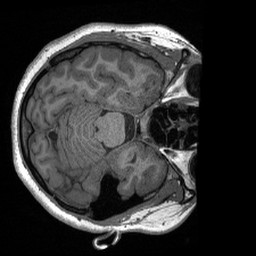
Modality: T1w
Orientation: axial
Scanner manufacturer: siemens
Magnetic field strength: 3 T
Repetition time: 2.4 s
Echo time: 0.00213 s